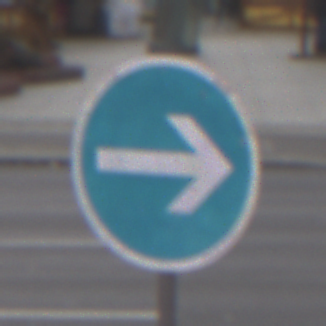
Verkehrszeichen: VorgeschriebeneFahrtrichtungHierRechts
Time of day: MorningAfternoon
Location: Outdoor (Urban)
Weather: Overcast
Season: NotSpecified
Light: Natural